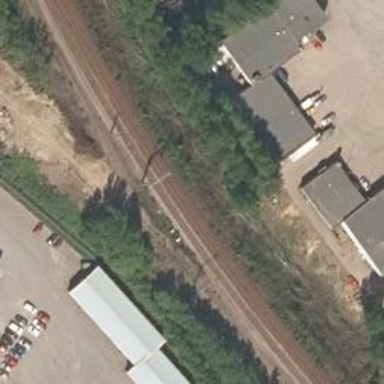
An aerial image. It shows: Railway signal.